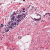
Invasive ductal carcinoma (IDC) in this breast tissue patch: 0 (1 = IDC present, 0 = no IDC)